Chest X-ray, PA view. Patient: 69 years old, sex M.
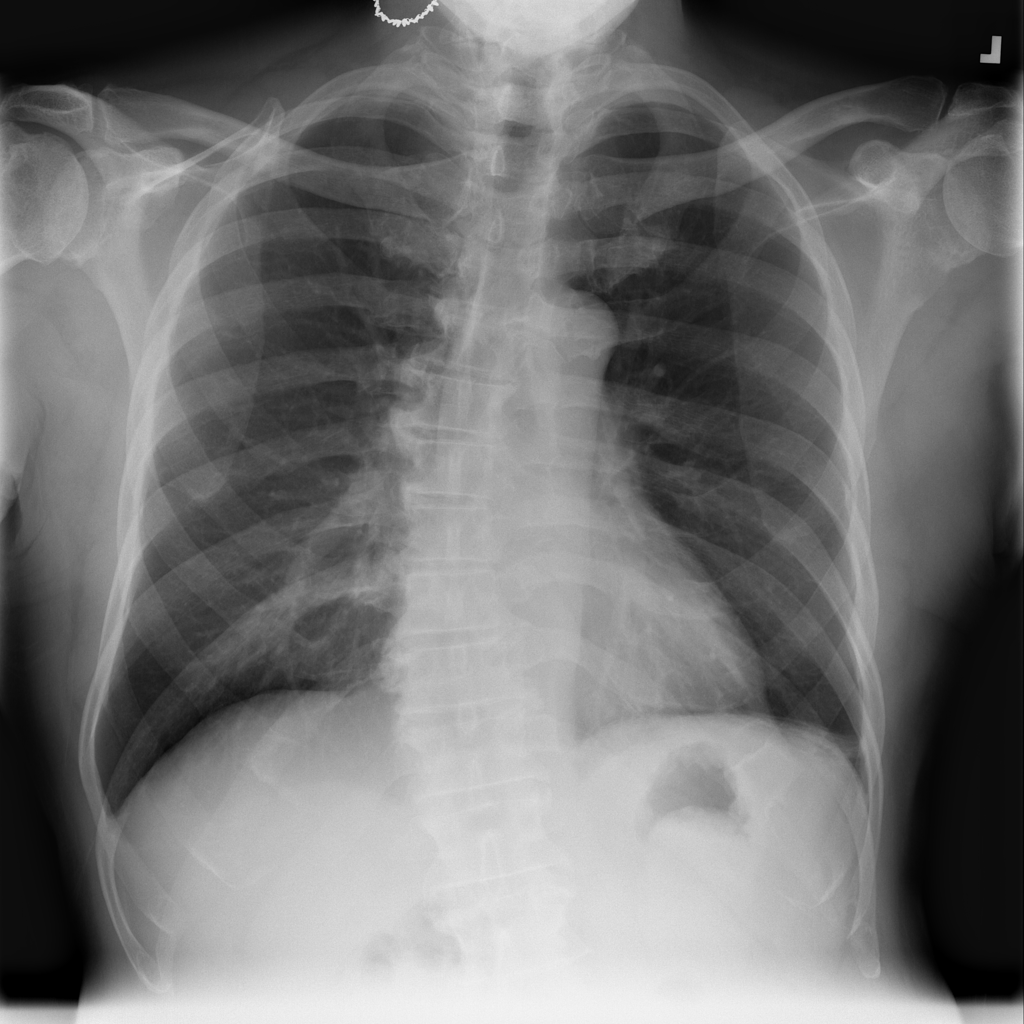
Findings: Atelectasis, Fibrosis